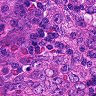
Metastatic tissue present: no